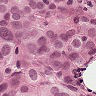
Metastatic tissue present: yes